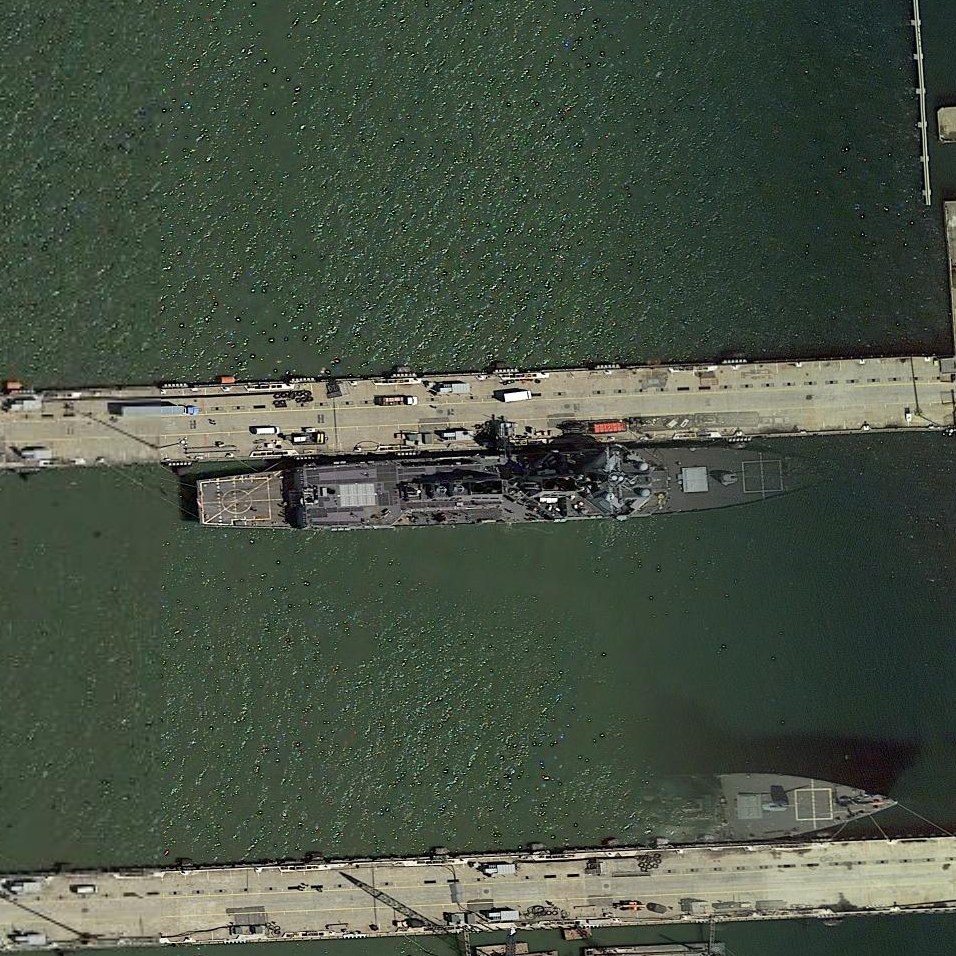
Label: Arleigh_Burke-class_destroyer